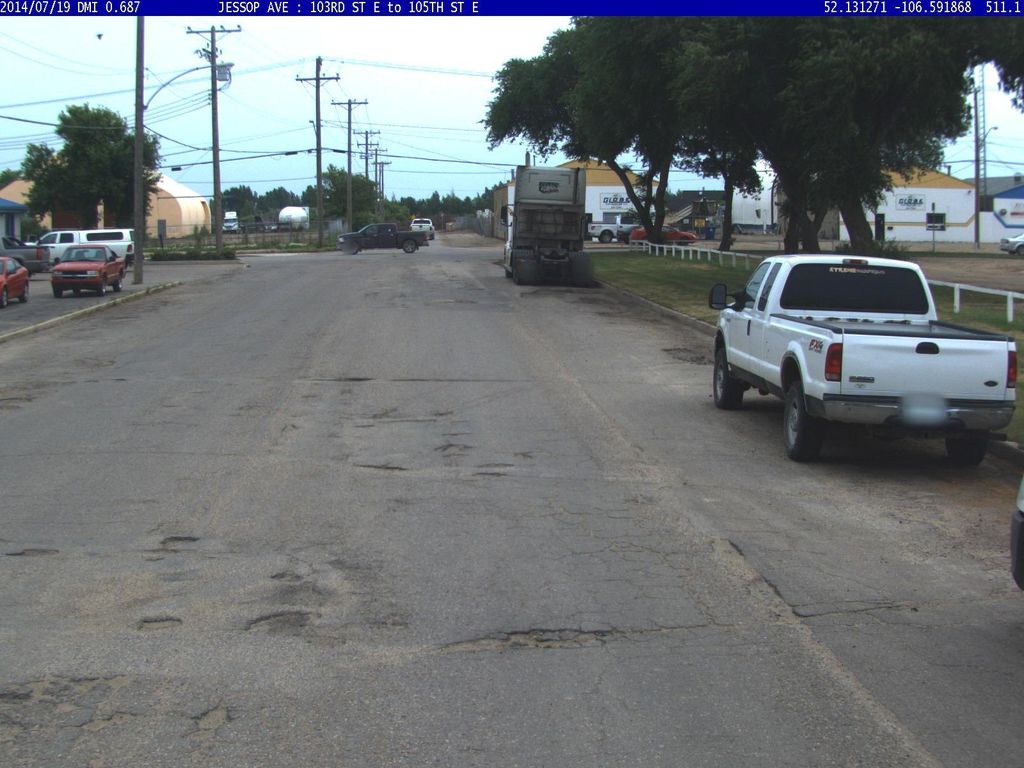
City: saskatoon